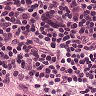
Metastatic tissue present: no